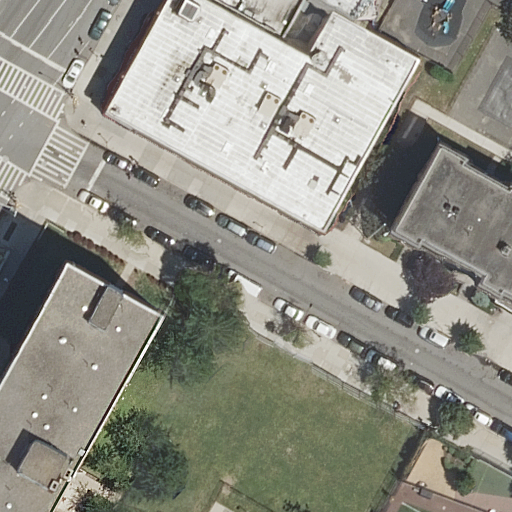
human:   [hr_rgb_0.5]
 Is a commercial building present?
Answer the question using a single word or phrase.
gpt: no

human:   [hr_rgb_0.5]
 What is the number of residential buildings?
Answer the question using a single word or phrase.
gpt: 9

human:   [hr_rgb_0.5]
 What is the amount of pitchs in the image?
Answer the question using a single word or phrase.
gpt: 1

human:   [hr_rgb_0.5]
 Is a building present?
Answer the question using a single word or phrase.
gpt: yes

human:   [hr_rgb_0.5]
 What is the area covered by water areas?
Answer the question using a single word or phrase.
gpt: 0m2

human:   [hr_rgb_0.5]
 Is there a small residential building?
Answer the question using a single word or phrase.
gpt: yes

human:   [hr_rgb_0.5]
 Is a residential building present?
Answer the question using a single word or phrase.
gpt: yes

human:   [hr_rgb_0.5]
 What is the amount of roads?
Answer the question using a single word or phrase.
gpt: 10

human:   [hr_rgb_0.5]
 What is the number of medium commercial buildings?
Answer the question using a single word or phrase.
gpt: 0

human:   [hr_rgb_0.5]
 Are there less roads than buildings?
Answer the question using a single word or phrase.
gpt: no

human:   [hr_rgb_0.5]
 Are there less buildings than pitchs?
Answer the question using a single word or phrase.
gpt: no

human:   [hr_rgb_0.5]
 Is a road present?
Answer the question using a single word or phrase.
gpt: yes

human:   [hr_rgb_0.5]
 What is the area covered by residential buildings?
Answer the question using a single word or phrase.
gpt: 1966m2

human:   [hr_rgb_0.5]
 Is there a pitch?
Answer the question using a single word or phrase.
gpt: yes

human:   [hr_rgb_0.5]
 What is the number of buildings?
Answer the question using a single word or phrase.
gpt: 9

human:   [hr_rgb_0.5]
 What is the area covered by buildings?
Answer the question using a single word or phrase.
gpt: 1966m2

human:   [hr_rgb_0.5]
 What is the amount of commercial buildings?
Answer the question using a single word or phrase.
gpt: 0

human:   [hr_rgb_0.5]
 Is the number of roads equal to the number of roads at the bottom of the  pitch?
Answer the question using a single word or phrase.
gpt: no

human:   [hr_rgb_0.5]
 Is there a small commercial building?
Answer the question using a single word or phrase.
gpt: no

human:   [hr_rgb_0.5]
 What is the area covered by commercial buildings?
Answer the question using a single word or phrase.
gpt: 0m2

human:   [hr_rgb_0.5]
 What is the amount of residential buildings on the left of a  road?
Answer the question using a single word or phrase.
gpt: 2

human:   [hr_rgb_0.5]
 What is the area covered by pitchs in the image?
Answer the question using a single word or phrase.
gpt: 3011m2

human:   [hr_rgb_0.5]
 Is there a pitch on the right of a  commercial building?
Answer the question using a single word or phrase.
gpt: no

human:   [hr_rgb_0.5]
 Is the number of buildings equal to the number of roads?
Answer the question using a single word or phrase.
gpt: no

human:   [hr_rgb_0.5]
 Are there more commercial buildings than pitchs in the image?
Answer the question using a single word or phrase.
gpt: no

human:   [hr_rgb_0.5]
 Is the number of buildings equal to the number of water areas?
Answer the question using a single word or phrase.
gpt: no

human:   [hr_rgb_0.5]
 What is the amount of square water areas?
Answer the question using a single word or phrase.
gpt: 0

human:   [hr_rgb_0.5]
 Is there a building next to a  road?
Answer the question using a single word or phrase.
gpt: yes

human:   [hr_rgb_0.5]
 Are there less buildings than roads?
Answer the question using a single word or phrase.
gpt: yes

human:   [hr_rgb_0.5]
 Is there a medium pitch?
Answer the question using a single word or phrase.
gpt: no

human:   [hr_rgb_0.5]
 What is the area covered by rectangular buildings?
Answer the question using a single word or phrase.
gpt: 1254m2

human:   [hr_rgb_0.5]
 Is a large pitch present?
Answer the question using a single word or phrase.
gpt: yes

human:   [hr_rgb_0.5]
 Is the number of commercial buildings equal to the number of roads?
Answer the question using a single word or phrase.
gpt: no

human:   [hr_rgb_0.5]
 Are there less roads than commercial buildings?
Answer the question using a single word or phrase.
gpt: no

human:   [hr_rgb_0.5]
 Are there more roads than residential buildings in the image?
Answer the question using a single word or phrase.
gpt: yes

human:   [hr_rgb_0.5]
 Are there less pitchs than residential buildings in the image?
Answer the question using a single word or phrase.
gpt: yes

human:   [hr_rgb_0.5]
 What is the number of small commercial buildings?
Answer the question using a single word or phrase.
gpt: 0

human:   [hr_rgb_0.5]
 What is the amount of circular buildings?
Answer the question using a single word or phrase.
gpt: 0

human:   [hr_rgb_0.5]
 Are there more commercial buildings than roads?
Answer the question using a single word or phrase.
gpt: no

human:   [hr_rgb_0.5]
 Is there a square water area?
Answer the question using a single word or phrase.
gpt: no

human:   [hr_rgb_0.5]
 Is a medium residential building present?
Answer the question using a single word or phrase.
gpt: yes

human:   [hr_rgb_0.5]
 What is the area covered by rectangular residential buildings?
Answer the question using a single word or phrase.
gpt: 1254m2

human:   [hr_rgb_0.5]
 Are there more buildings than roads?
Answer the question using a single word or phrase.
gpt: no

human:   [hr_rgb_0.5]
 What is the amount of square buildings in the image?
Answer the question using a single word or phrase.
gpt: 0

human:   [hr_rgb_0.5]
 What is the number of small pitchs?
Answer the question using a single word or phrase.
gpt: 0

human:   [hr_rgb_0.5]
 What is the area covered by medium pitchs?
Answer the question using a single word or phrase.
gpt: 0m2

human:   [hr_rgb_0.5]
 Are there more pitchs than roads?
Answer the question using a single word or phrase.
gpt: no

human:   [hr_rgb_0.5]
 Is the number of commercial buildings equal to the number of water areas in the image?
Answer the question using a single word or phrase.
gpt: yes

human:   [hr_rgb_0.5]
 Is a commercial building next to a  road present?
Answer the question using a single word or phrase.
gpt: no

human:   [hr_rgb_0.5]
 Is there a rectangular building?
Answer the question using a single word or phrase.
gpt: yes

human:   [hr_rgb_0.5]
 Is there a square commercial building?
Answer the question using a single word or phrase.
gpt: no

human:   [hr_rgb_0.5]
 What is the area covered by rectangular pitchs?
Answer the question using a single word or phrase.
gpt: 3011m2

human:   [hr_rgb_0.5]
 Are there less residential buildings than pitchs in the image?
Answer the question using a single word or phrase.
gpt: no

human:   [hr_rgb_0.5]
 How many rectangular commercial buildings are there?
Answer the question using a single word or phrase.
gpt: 0

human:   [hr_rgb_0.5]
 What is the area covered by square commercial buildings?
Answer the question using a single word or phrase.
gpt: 0m2

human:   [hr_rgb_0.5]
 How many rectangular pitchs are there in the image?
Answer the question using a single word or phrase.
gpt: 1

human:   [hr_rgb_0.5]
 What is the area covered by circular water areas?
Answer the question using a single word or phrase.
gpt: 0m2

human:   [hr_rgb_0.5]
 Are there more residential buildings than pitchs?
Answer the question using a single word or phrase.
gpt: yes

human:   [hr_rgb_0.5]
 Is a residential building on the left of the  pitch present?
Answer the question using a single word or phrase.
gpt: yes

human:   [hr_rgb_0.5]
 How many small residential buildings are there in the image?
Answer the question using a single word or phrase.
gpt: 2

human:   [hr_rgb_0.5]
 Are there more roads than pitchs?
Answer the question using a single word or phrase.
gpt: yes

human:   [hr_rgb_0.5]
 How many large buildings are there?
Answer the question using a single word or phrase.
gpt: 0

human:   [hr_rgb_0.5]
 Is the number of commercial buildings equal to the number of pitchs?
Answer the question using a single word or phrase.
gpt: no

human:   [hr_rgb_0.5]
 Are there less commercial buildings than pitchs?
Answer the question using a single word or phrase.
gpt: yes